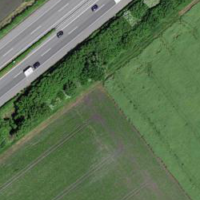
EUNIS habitat code: 57
Species observed at this site:
Cornus sanguinea
Prunus padus